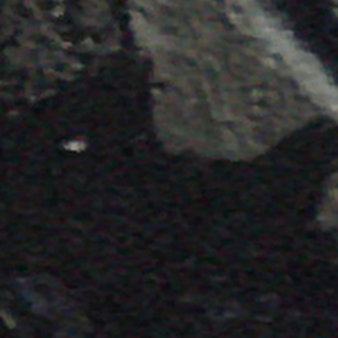
Label: other